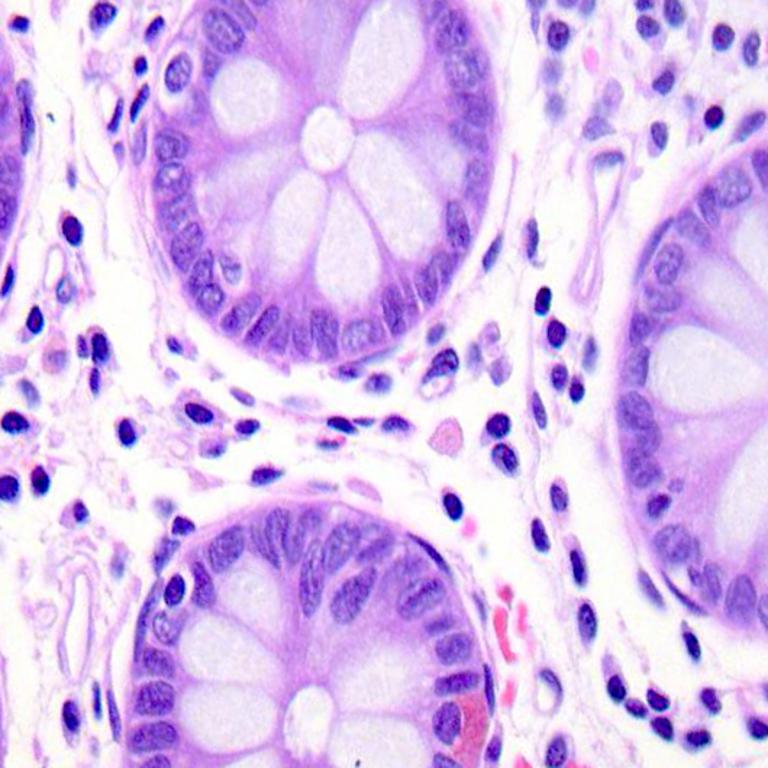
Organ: colon
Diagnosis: benign